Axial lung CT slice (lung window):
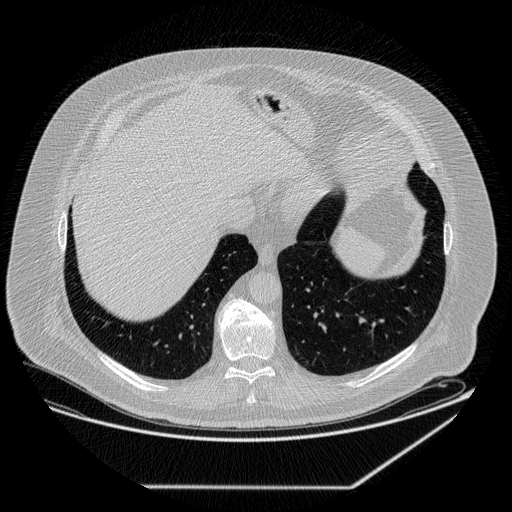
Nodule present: no